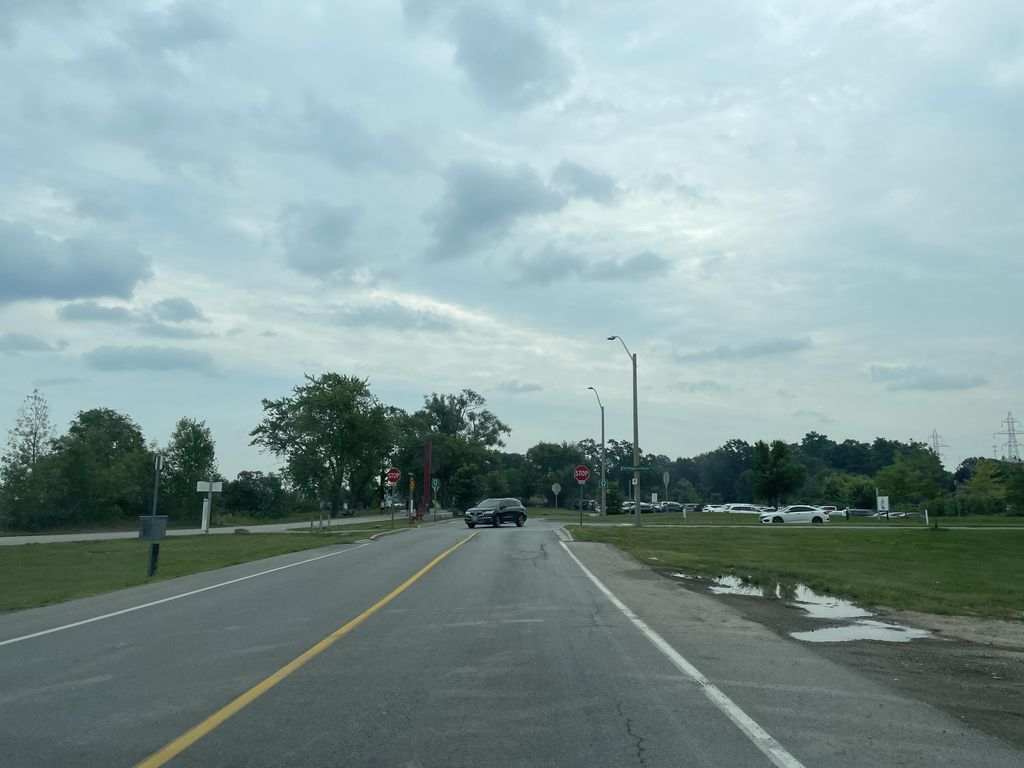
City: hamilton